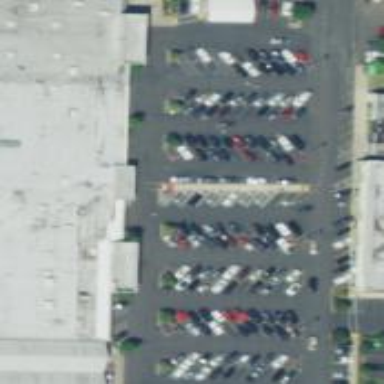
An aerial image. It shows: Parking space is available.